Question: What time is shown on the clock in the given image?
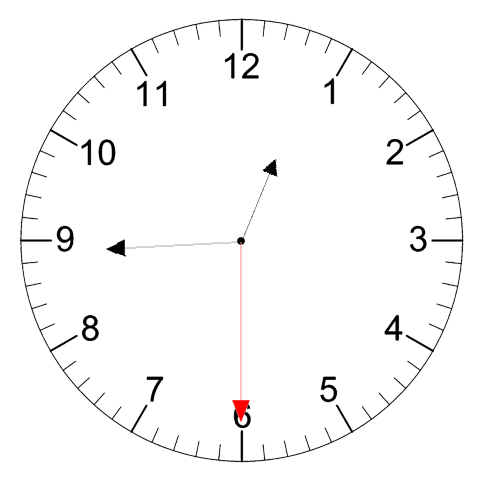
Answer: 12:44:30